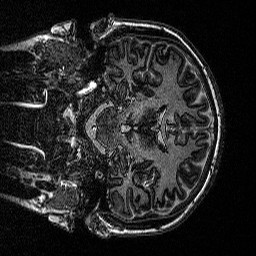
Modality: MP2RAGE
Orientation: coronal
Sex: male
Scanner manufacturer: siemens
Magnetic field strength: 3 T
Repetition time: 5 s
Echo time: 0.00292 s